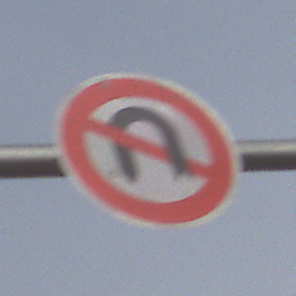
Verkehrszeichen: VerbotWenden
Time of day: MorningAfternoon
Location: Outdoor (Nature)
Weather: PartlyCloudy
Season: NotSpecified
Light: Natural